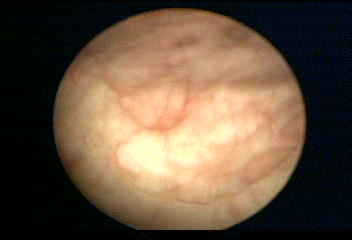
Modality: WLC
Class: Normal mucosa
Bladder cancer association: No